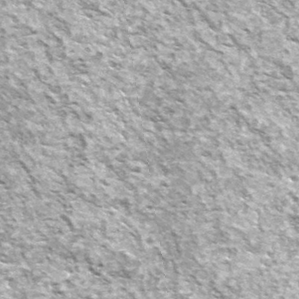
Label: frost